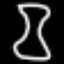
Label: hourglass